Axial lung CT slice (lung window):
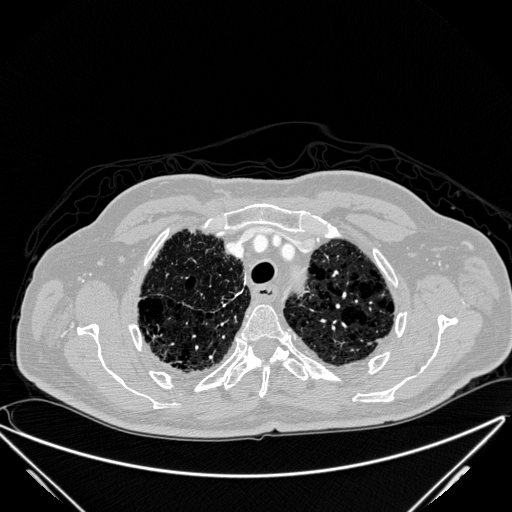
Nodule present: no